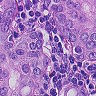
Metastatic tissue present: yes